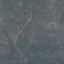
Land use / land cover class: HerbaceousVegetation